Field crop: tomato
Growth stage: 2
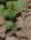
Species: solanum